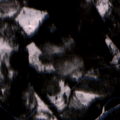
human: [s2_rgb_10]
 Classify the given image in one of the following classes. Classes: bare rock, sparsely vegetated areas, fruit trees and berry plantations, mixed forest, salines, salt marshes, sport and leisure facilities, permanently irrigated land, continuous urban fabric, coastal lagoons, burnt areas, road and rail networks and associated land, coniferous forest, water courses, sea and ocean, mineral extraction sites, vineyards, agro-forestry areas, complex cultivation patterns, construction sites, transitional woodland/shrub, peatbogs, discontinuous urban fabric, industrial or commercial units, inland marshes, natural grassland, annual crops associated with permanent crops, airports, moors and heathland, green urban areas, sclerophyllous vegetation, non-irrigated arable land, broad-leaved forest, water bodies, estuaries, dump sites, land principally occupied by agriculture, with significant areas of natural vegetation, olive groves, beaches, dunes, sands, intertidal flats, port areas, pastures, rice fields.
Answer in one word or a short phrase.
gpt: coniferous forest, mixed forest, transitional woodland/shrub